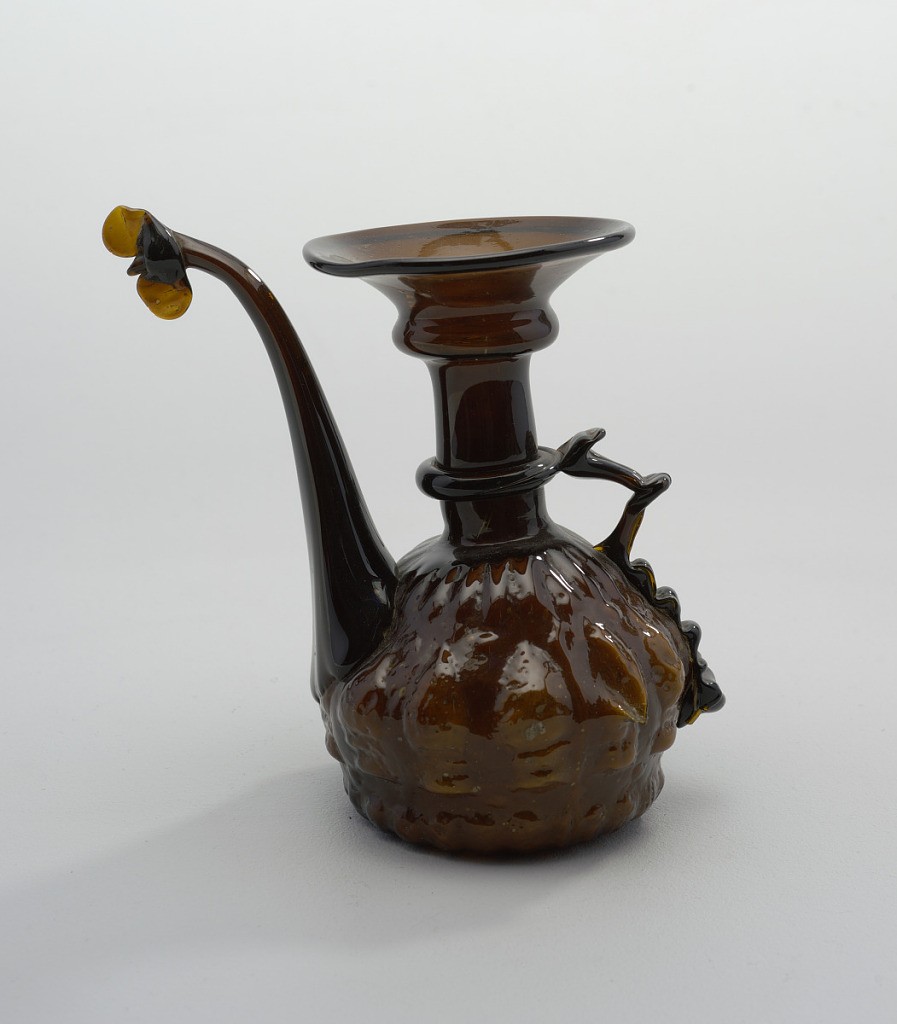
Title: Ewer
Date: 17th–18th century
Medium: dark amber glass
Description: Brown Amber glass; Vessel with long flaring neck and slightly pear shaped body with tear drop shaped relief along base One handle of applied glass and long upturned spout; Pronounced slant